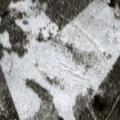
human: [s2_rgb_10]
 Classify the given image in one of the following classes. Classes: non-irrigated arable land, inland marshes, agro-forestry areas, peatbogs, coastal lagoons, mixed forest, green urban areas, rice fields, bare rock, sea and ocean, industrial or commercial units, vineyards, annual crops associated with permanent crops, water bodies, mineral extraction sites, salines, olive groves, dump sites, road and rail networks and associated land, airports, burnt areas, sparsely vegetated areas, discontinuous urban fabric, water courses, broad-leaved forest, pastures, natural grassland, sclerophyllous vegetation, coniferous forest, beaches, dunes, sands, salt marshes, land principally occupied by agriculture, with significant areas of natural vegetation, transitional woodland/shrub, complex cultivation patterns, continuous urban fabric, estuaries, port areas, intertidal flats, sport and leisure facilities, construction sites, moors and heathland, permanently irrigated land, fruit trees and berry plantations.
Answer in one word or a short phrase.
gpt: coniferous forest, transitional woodland/shrub